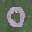
Label: 0